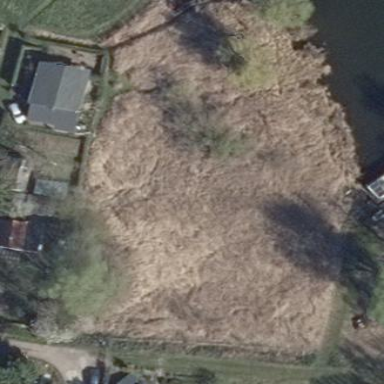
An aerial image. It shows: Wetland area dominated by reedbeds.